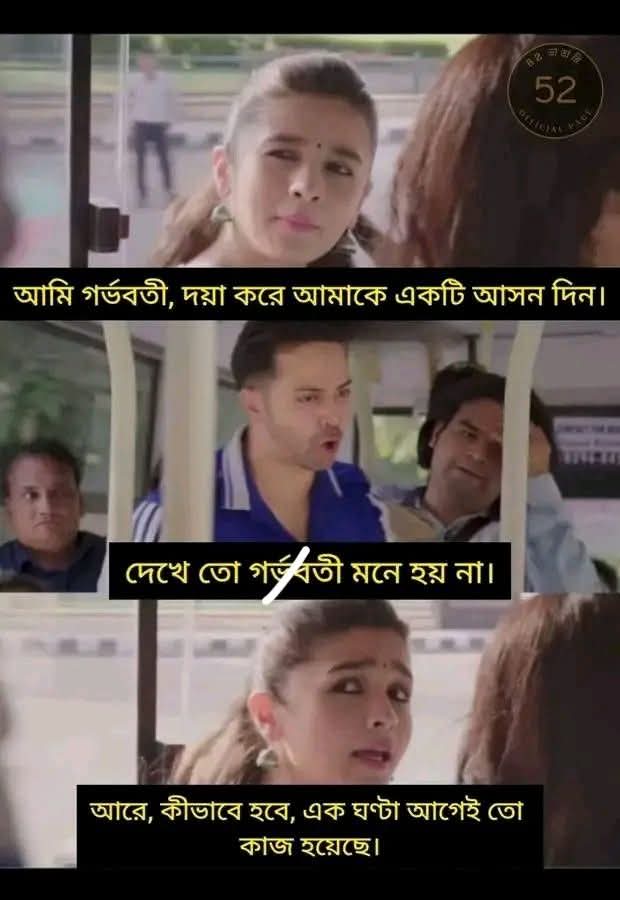
Text: আমি গর্ভবতী, দয়া করে আমাকে একটি আসন দিন।
দেখে তো গর্ভবতী মনে হয় না।
আরে, কীভাবে হবে, এক ঘণ্টা আগেই তো কাজ হয়েছে।
Label: Non Hate